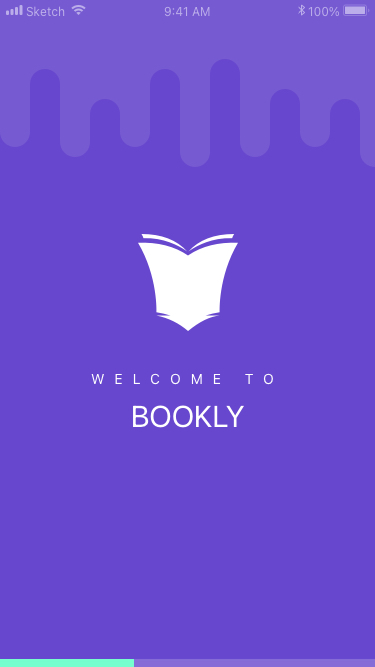
Text in this UI design:
BOOKLY
WELCOME TO